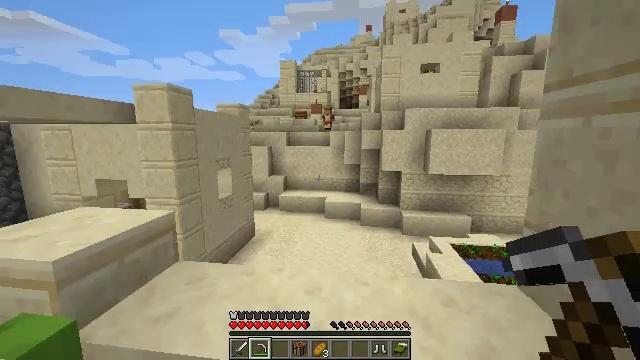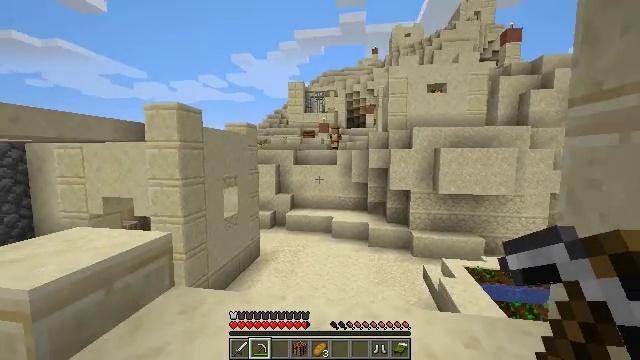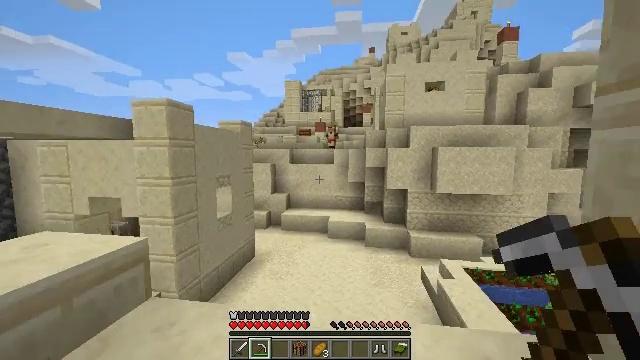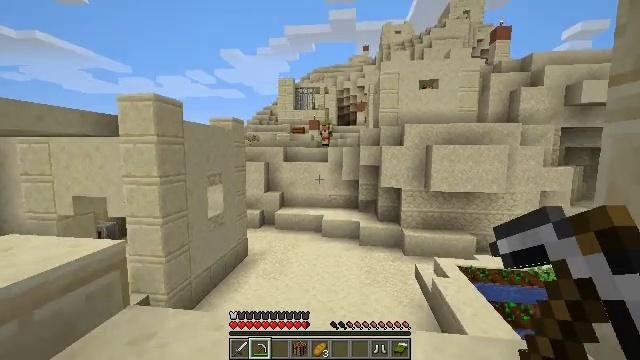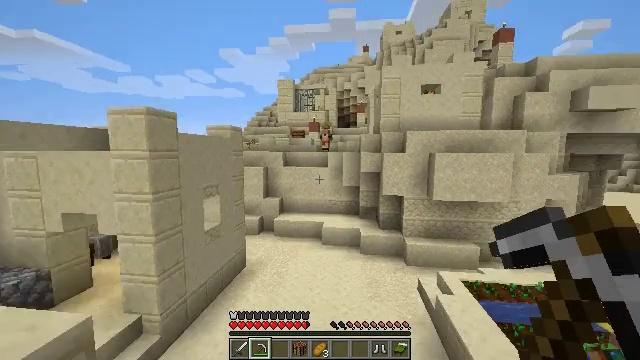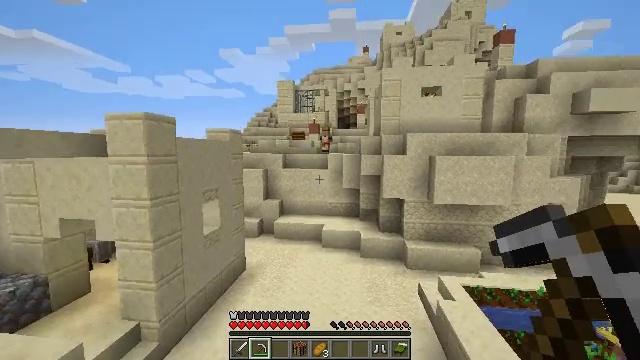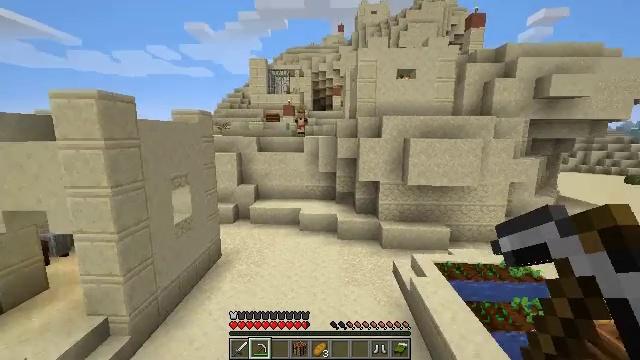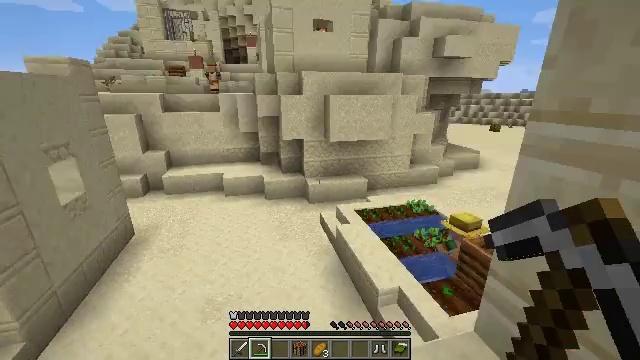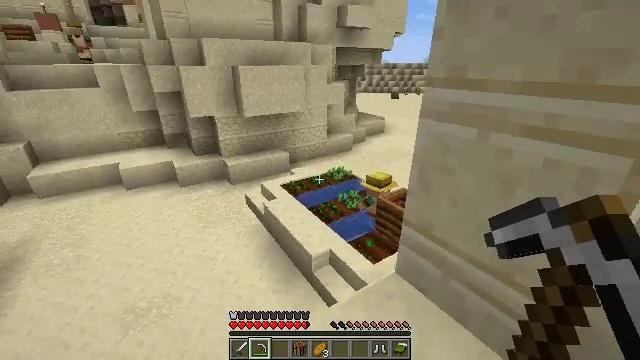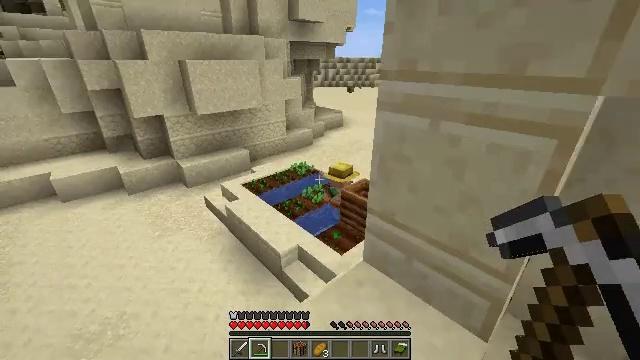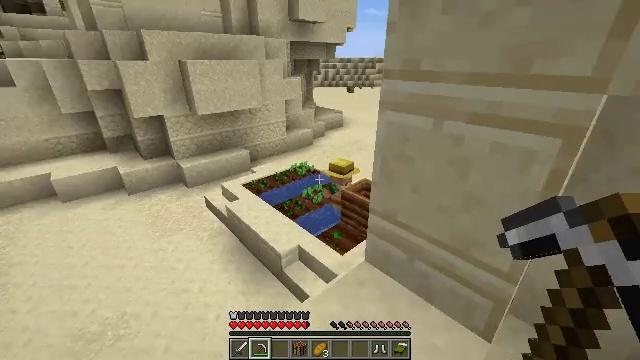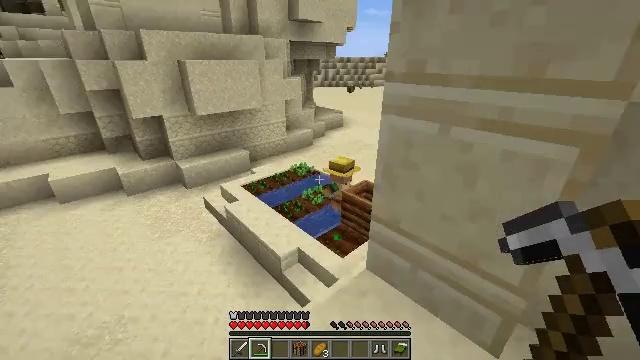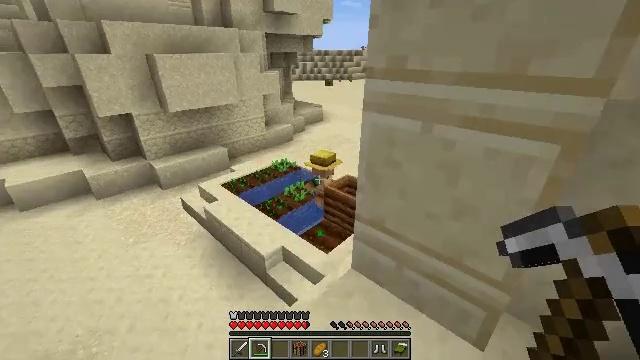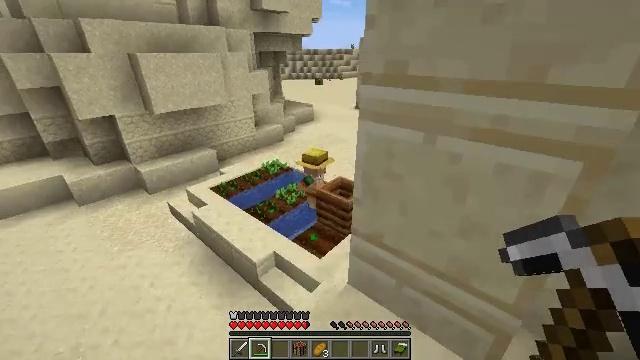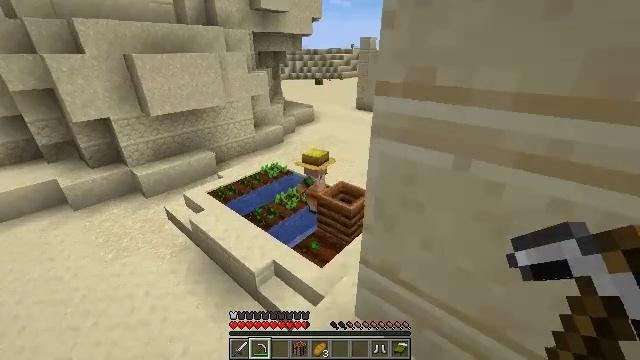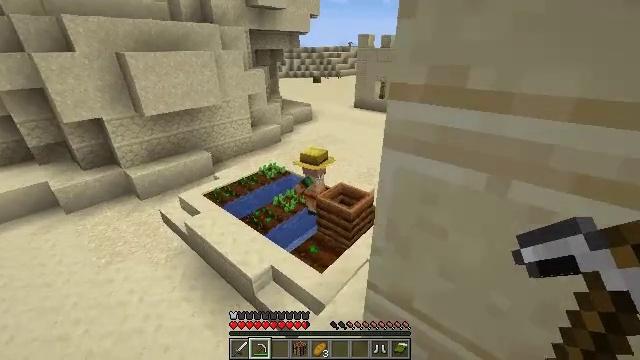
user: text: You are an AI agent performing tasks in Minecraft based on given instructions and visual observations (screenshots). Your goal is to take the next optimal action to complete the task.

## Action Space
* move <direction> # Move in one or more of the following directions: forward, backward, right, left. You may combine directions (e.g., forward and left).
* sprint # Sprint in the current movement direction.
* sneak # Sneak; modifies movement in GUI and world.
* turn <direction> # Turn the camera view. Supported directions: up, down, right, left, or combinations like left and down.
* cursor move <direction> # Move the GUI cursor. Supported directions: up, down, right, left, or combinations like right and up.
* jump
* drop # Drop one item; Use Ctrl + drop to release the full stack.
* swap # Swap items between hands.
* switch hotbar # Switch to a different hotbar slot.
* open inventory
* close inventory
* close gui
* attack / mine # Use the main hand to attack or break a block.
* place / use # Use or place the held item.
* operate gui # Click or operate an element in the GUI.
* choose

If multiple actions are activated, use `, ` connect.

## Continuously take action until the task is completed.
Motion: motion action
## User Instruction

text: Collect books by breaking the bookshelf.
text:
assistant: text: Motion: move forward, turn left and up
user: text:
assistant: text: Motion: move forward
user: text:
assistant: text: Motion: move forward, turn right
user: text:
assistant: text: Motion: move forward
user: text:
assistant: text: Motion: no_op
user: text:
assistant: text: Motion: turn right and down
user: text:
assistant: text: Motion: turn right and down
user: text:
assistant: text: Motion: turn right and down
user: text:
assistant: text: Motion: turn right and down
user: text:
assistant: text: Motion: no_op
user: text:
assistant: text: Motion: move forward
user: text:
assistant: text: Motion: move forward, turn right and down
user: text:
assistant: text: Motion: move forward, turn right
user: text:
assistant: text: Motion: move forward
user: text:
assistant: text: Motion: move forward
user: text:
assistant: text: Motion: move forward
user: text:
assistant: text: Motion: move forward
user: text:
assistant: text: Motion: move forward
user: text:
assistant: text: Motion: move forward
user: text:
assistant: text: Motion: move forward
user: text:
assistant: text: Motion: move forward
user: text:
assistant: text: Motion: move forward
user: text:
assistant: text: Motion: move forward, turn left and up
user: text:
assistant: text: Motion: move forward
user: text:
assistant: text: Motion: move forward
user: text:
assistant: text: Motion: move forward, turn right
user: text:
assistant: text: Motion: move forward, turn right and up
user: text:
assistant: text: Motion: move forward, turn right
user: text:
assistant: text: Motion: move forward and move right
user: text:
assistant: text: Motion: move forward and move right, turn right